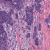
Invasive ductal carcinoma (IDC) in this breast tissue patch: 1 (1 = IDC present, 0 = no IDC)